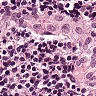
Metastatic tissue present: no